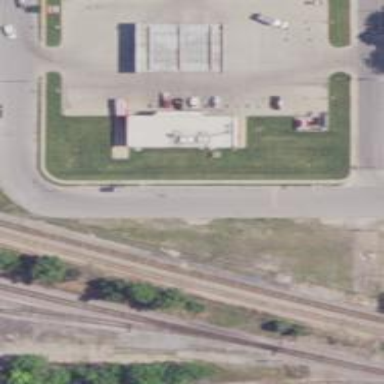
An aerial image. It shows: Convenience shop.